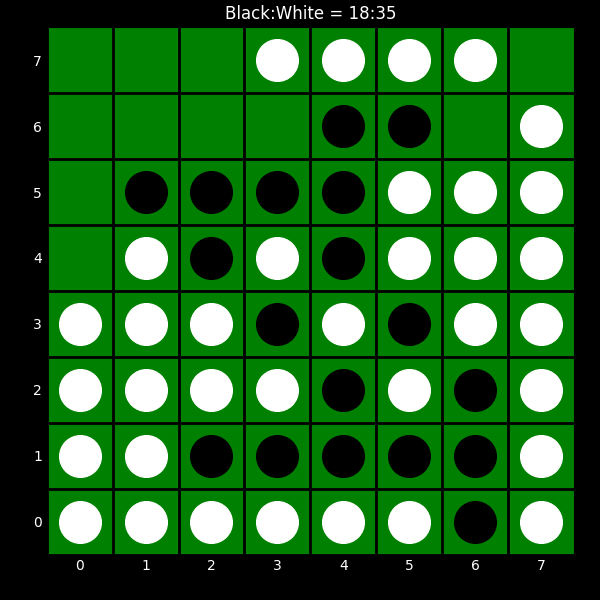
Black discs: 18
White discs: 35